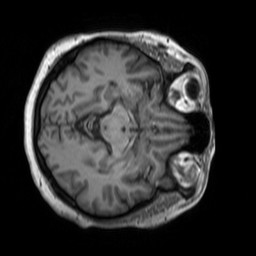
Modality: T1w
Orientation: axial
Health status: ill
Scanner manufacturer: siemens
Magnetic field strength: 3 T
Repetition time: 1.7 s
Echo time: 0.00253 s